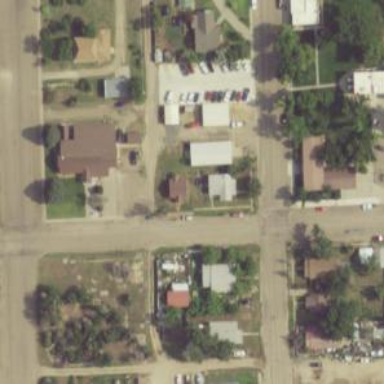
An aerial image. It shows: Alley road with service grade of grade3.